Question: I am working on an Outlook VSTO addin (.NET4.0 targeting Office 2010/2013).
It looks like the only way to create an item (e.g. a contact) is to use CreateItem on the Application object
'''
Globals.ThisAddIn.Application.CreateItem(OlItemType.olContactItem) as ContactItem
'''
Therefore the created item will live in Outlook's default store (see picture). Is there a way to choose the store where it will be created ?

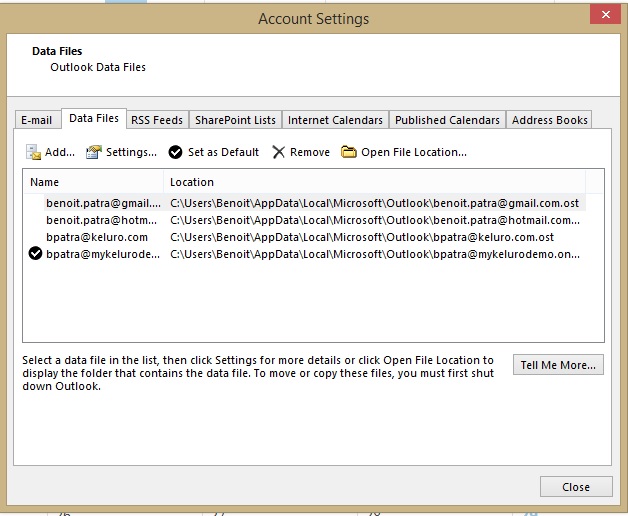
Answer: You can use MAPIFolder.Items.Add to create an item in a particular folder, but Outlook (playing the big brother who knows best) might still put the item in its default folder for some item types, so you might still use ContactItem.Move().